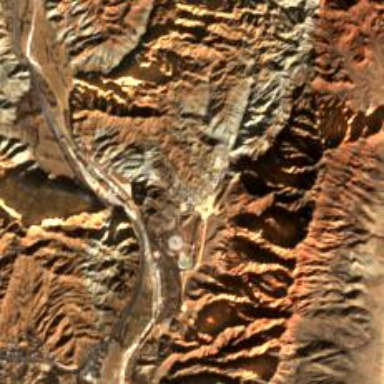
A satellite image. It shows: Stunning canyon in nature.